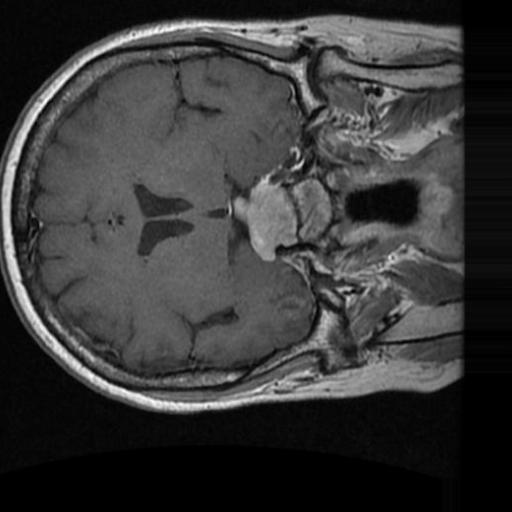
Label: brain_tumor